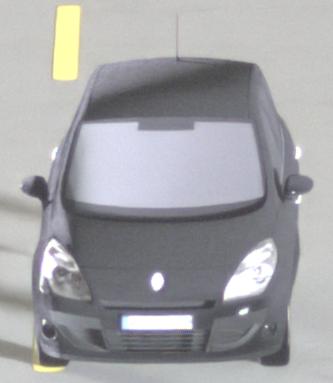
Make: Renault
Model: Scénic 1.6 16V 110
Detailed model: Scénic (III)
Model produced from: 2009/06
Model produced until: 2010/08
Doors: 5
Color: black
Road condition: dry road
Daytime: midday
Contrast: medium contrast